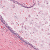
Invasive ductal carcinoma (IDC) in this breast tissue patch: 0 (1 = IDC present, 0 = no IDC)